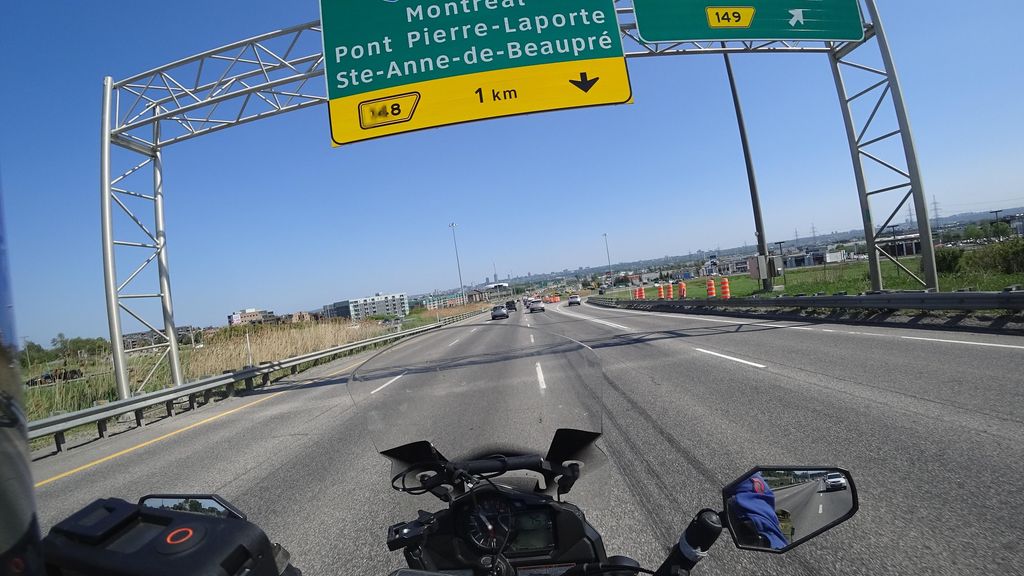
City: quebec_city